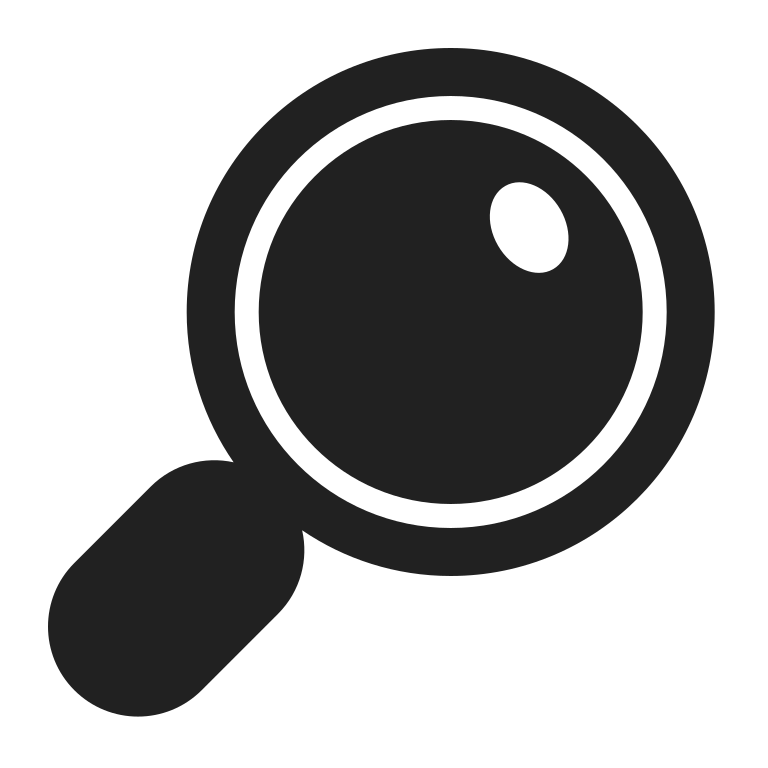
magnifying glass tilted right high contrast